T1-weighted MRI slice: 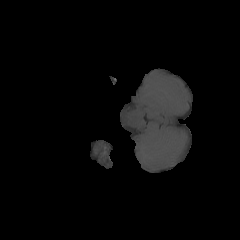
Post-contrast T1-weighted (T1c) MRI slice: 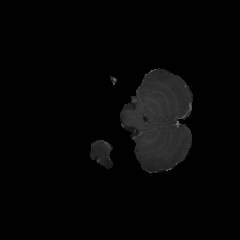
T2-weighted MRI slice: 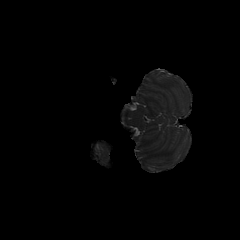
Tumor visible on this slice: no